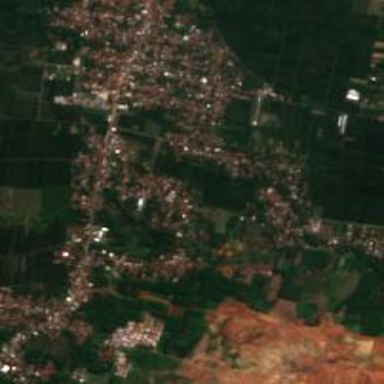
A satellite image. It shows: Village area.